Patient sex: M
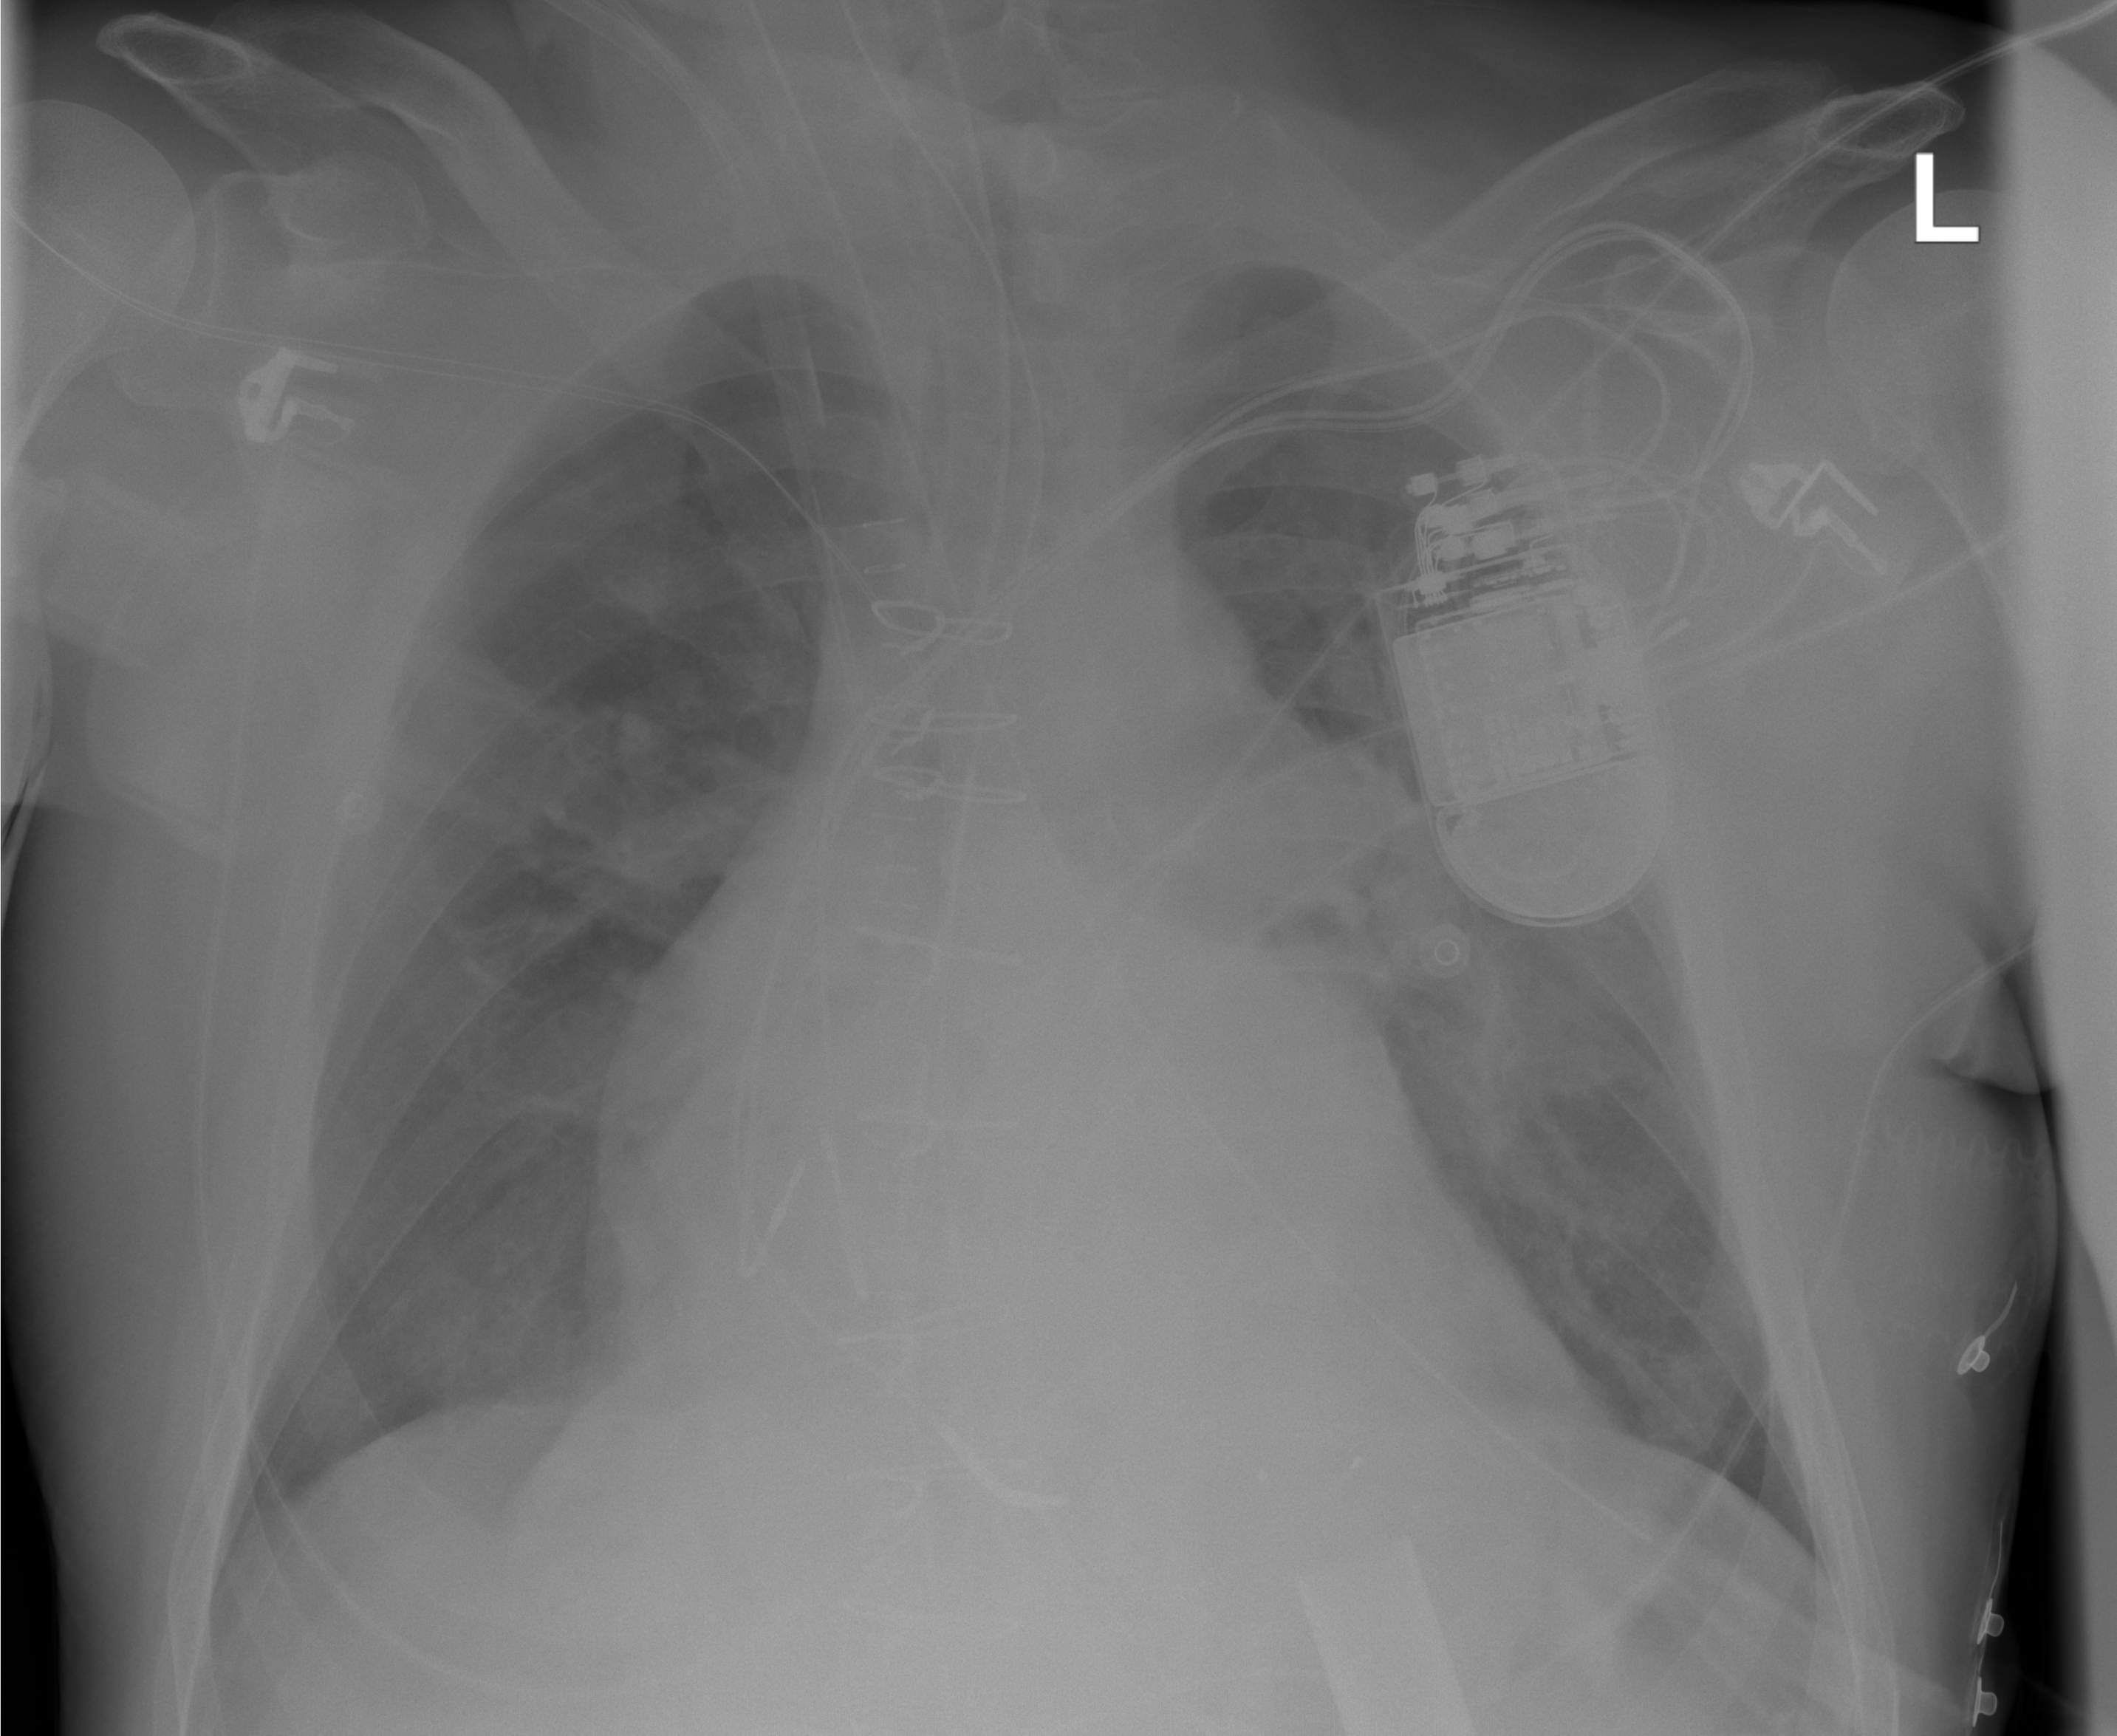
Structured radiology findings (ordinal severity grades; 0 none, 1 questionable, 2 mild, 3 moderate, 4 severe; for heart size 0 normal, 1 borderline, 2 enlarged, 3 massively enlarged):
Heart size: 2
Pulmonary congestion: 0
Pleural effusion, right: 0
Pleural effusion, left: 0
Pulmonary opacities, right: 0
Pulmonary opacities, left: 1
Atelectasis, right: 3
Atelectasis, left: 2